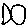
Label: fish